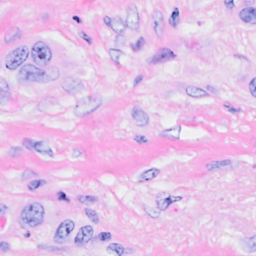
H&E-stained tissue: Breast